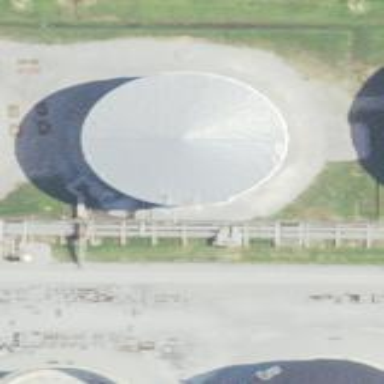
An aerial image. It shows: Storage tank which is man-made and housed in building.